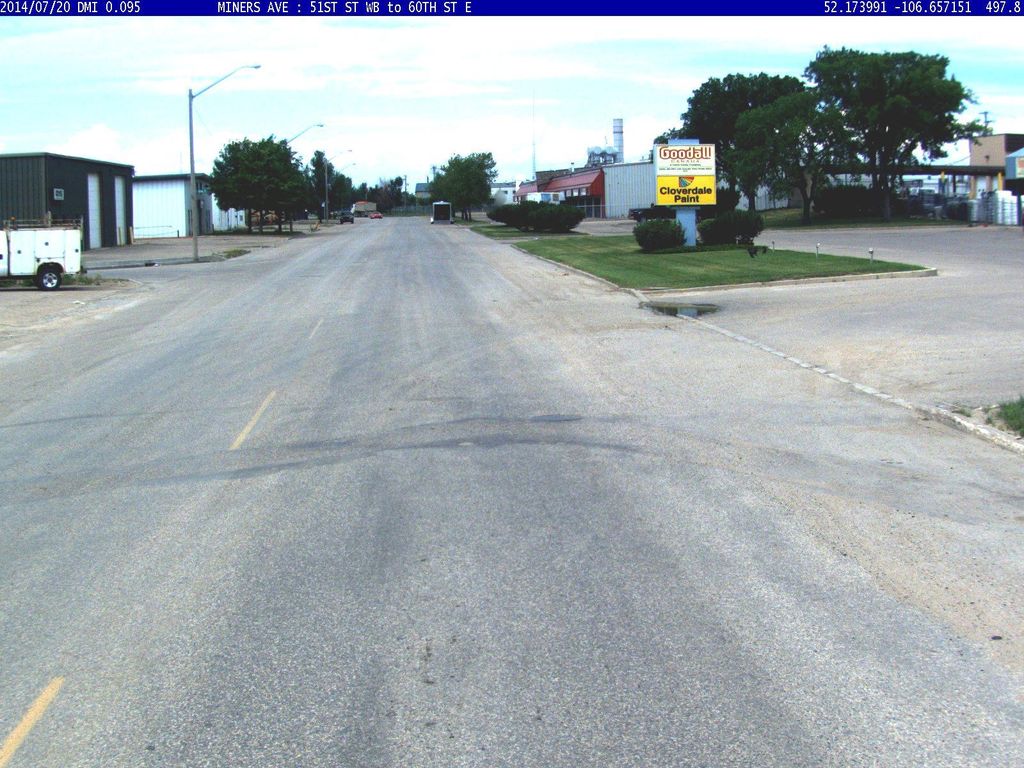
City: saskatoon